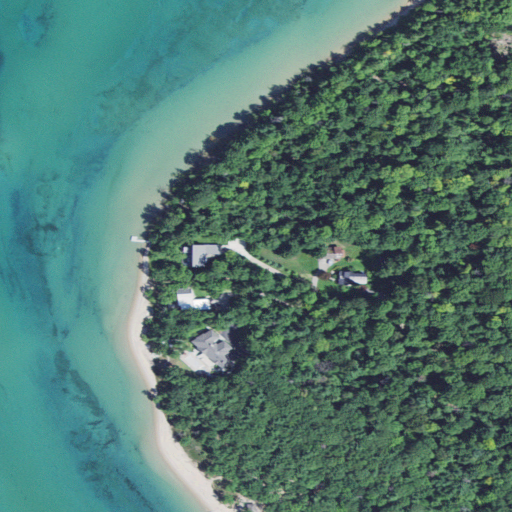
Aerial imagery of cape in Michigan named Tucker Point containing open water, mixed forest, deciduous forest, barren land, open development, herbaceous wetlands, woody wetlands, and high intensity development